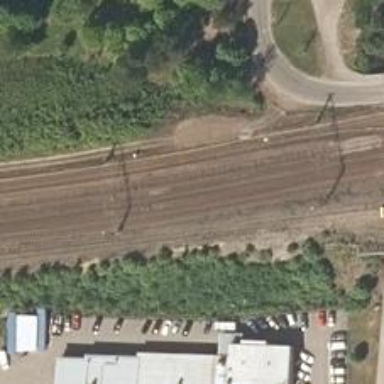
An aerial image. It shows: Railway track with continuous electrified contact line.